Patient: sex F, age 62
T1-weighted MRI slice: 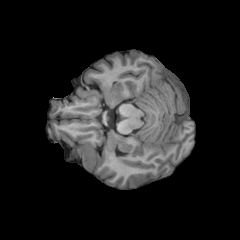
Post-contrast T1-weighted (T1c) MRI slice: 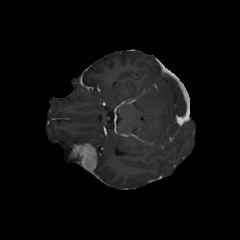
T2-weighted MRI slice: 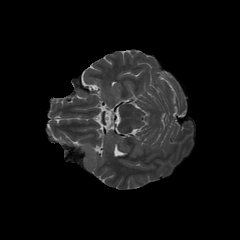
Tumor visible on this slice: no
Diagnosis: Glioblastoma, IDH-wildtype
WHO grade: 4